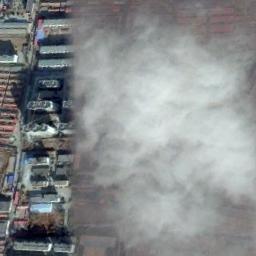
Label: cloud